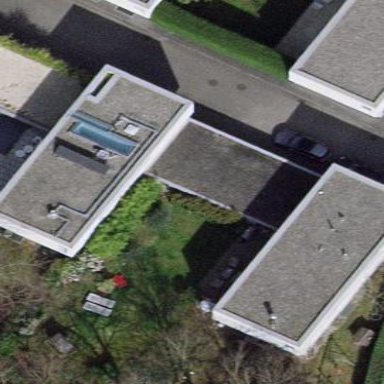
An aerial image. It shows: View of roof of building.